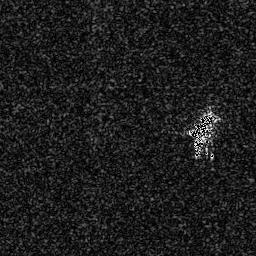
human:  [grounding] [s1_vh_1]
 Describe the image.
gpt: In the satellite image, there is  <ref>1 medium ship </ref> <box>[[72, 42, 83, 54, 0]]</box> located at right.